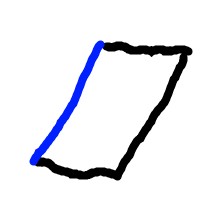
Shape: parallelogram